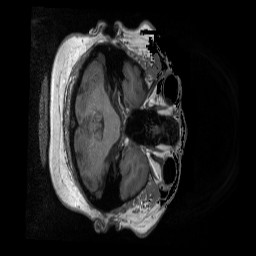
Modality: T1w
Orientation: axial
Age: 57
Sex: female
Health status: ill
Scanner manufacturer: siemens
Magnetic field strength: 3 T
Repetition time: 1.9 s
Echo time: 0.00247 s